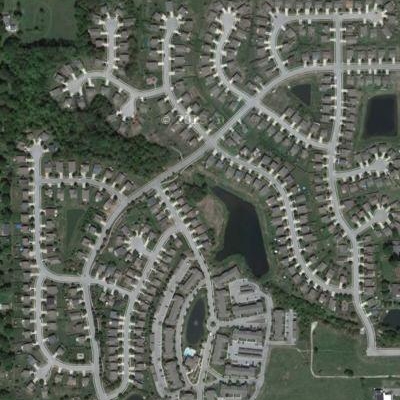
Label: Resident